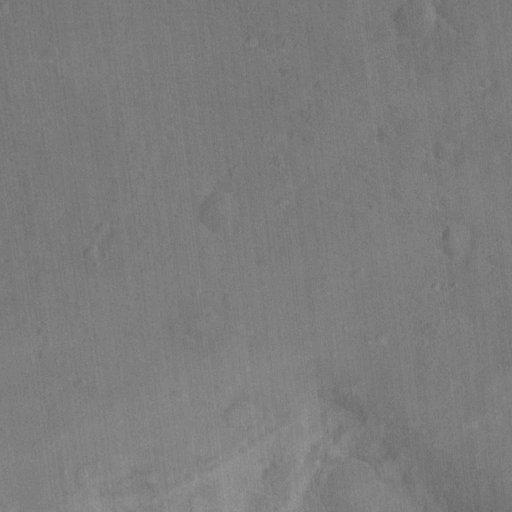
Classes present: Background